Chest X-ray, PA view. Patient: 50 years old, sex F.
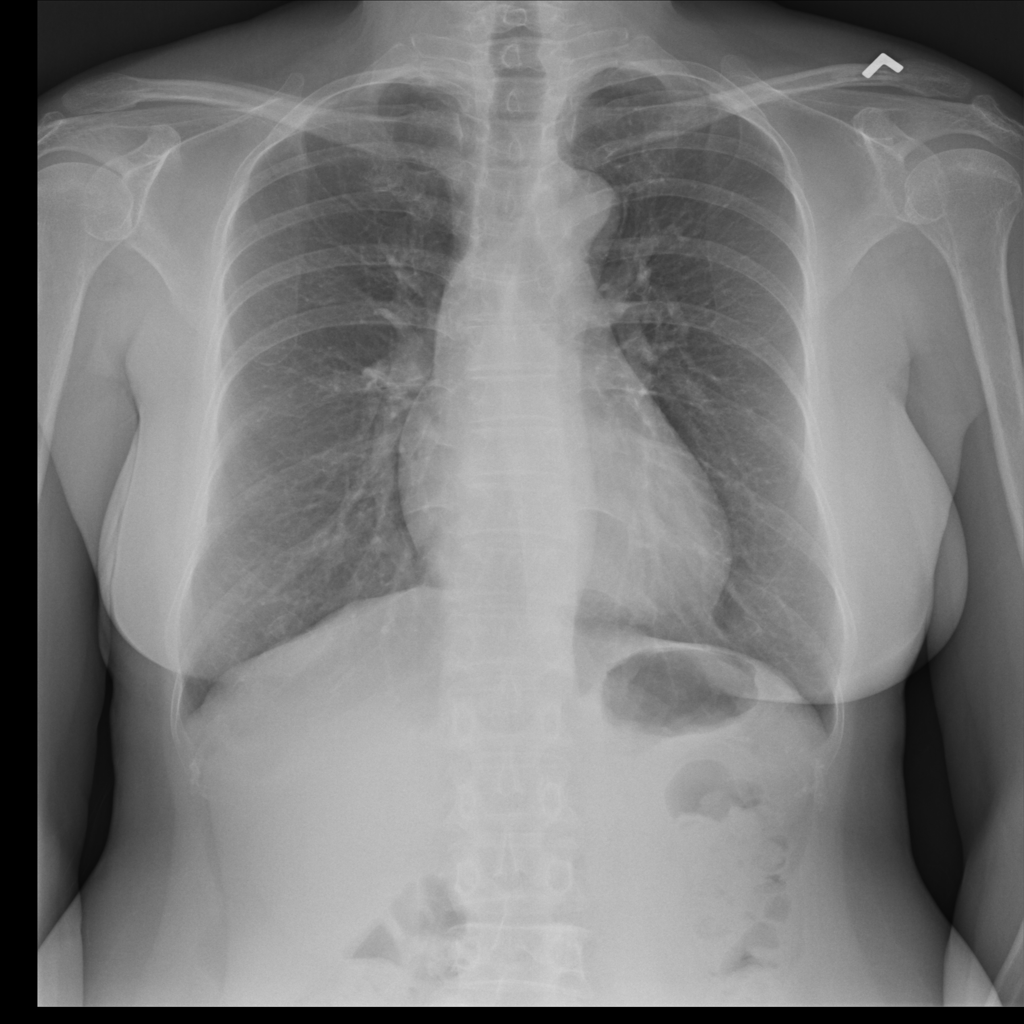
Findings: No Finding